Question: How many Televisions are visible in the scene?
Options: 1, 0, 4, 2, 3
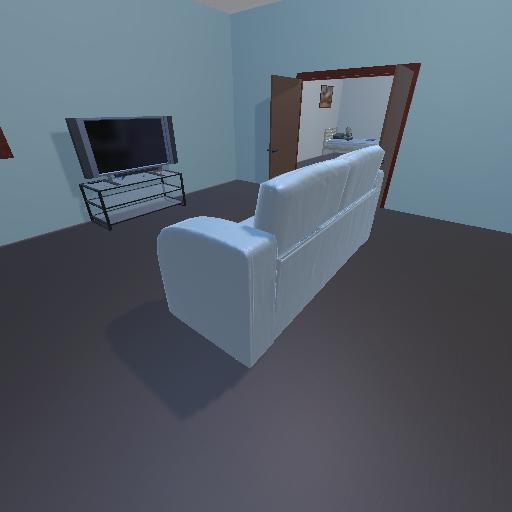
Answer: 1